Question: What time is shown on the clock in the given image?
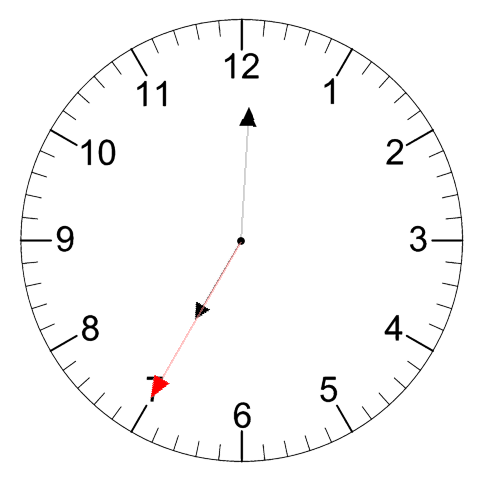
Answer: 07:00:35